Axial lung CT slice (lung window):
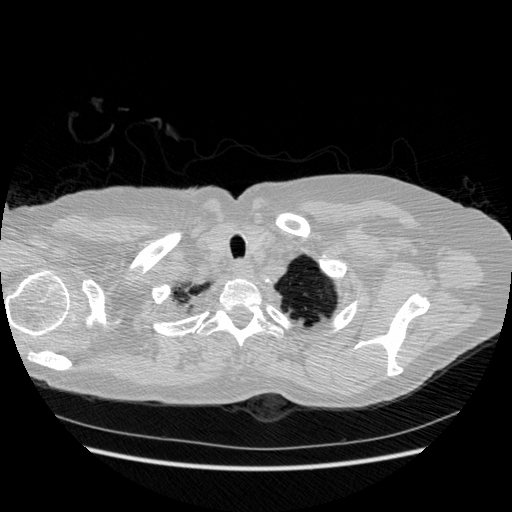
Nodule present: no